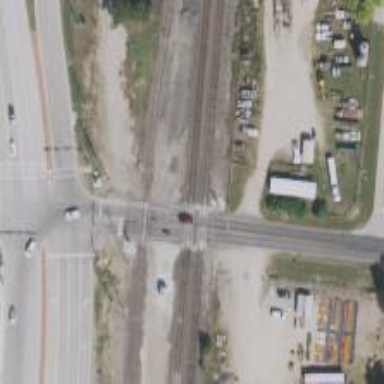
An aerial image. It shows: Level crossing along the railway.